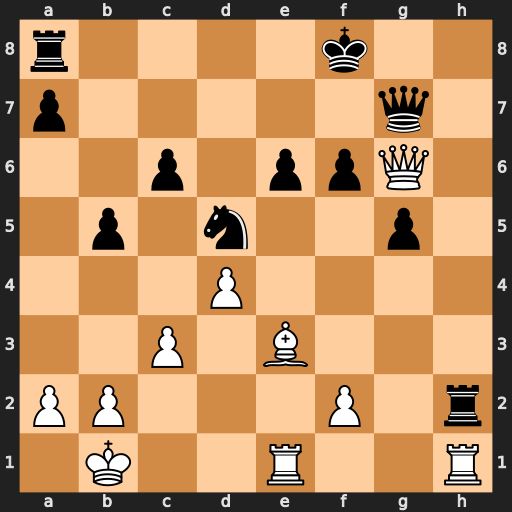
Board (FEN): r4k2/p5q1/2p1ppQ1/1p1n2p1/3P4/2P1B3/PP3P1r/1K2R2R
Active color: w
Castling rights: -
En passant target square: -
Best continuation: Qxg7+ Kxg7 Rxh2